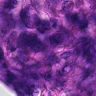
Metastatic tissue present: yes